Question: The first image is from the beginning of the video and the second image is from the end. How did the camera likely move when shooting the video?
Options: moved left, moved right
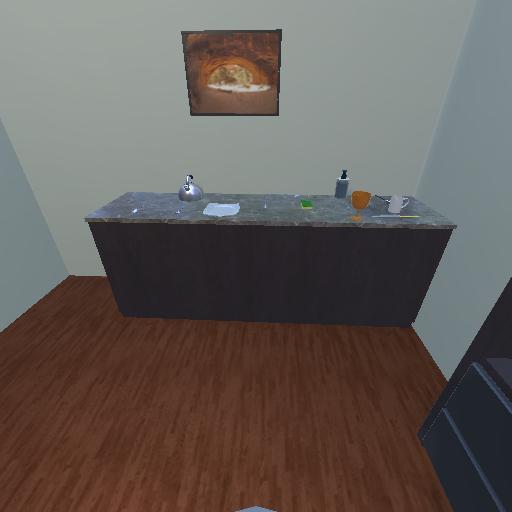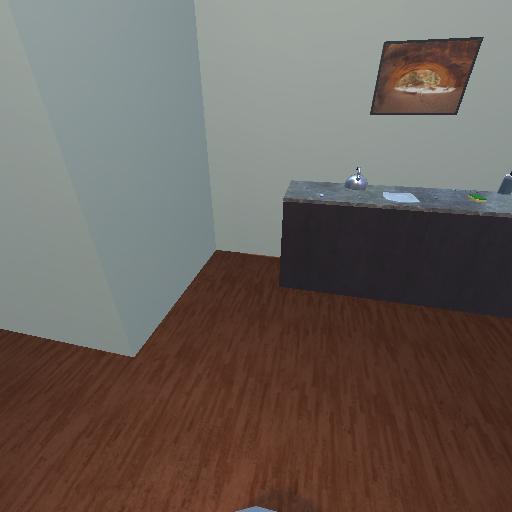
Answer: moved left